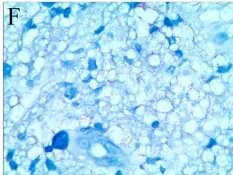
Patient clinical photos and related examination results. (D-F) Hematoxylin and eosin staining and acid-fast staining of the pelma. (F) A large number of acid-fast bacilli could be seen.
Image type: pathology (acid_fast)